Question: I would like to keep the default labels 'ggplot2' provides for Y-axis below, but have a Y-axis tick and/or label at 'y = 100' to highlight the horizontal line intercept.
'''
library(ggplot2)
maxValue <- 1000
df <- data.frame(
var1 = seq(1, maxValue, by = 25),
var2 = seq(1, maxValue, by = 50)
)
ggplot(df, aes(x = var1, y = var2)) +
geom_point() +
geom_hline(yintercept = 100, color = "red")
'''

<URL>
Expected output:
<URL>
Note that 'maxValue' can be anything. So the solution to just increase in steps of 100 doesn't work. For example:
'''
plot <- plot +
scale_y_continuous(
breaks = seq(0, max(df$y) + 100, 100),
labels = as.character(seq(0, max(df$y) + 100, 100))
)
'''
This is because if the max value is '10000' or a similar big number like that, the of labels will be overwhelming. This is why I would like to stay with the default Y-axis labels that ggplot2 provides and only add a single additional label at 'y = 100'.
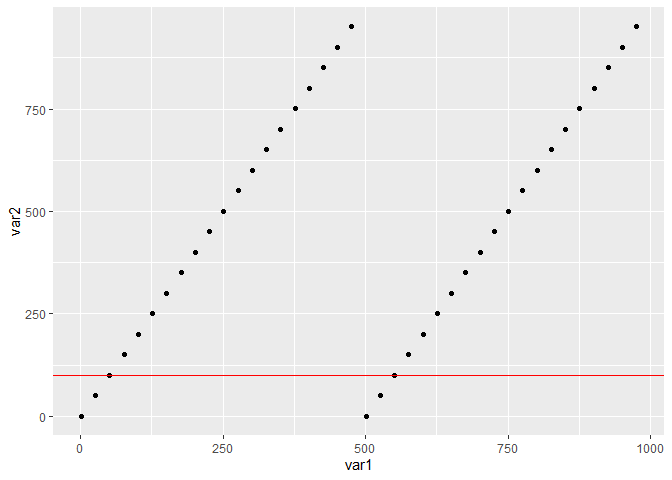
Answer: By default 'ggplot2' will compute the default axis breaks in the following manner (Refer to <URL>:
'''
labeling::extended(min(df$var1), max(df$var1), m = 5))
'''
We can just add your custom value 100 to this vector and pass it to 'scale_y_continous'
'''
def_breaks <- labeling::extended(min(df$var1), max(df$var1), m = 5)
ggplot(df, aes(x = var1, y = var2)) +
geom_point() +
geom_hline(yintercept = 100, color = "red") +
scale_y_continuous(breaks = c(100, def_breaks),
# pass to minor breaks so that they are not messed up
minor_breaks = def_breaks)
'''
<URL>